Question: We reload pages on our website using Ajax, and we call 'FB.XFBML.parse()' after each page load to parse our Facebook widgets. That seems to work. However, the Like button's iframe stops expanding after being clicked, which results in the comment area and the avatar being cut off:

We tried switching to HTML5 widgets as suggested <URL>, but the problem persists.
One peculiar observation is that the problem manifests itself only if the user visited at least one page with Facebook widgets in it prior to loading the current one. If the user lands on a page with no Facebook widgets and then clicks a link to a page with the Like button, then it expands as expected when clicked.
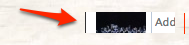
Answer: This is now officially a <URL>. A workaround that helped in our case was to remove the 'FB' object just prior to new content being inserted into the page via Ajax:
'''
delete FB;
wrapper.html(response.data);
'''
We reload full pages via Ajax and so new page content recreates the FB object and re-initializes XFBML anyway. Not sure if this workaround would work if we reloaded only parts of the page though.